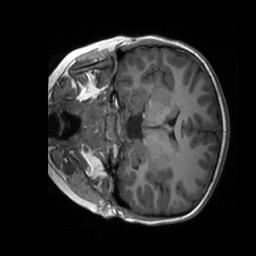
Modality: T1w
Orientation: coronal
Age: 8
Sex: female
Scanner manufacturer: siemens
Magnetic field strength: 3 T
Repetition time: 2.3 s
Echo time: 0.00232 s